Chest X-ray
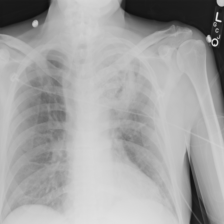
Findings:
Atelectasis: negative
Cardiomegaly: negative
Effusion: negative
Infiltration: negative
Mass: positive
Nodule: negative
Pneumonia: negative
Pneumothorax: negative
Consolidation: negative
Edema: negative
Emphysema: negative
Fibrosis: negative
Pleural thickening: negative
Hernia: negative